Question: I am trying to layout 12 divs within another div. It seems that the margin-left is not working for them. They appear in a vertical column rather beside eachother.
'''
div id="wrapper">
<div id="mydiv">
<div></div>
<div></div>
<div></div>
<div></div>
<div></div>
<div></div>
<div></div>
<div></div>
<div></div>
<div></div>
<div></div>
<div></div>
</div>
</div>
'''
CSS
'''
wrapper{
width:952px;
height:602px;
margin: 0px auto;
position:relative;
}
#mydiv{
position:absolute;
left:150px;
width:600px;
height:375px;
border: 1px solid black;
padding:10px;
color:#FF0080;
background-color:#FF0000;
}
#mydiv div{
width:180px;
height:100px;
background-color:#000000;
margin-left:20px;
margin-top:10px;
}
'''
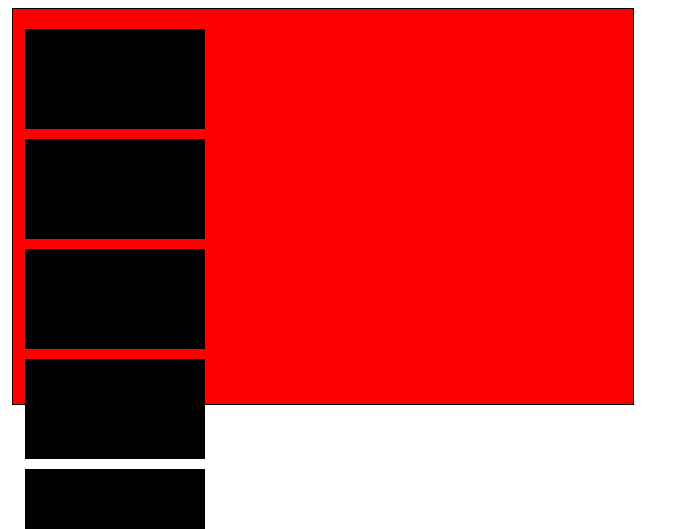
Answer: You need to float the divs if you want them to appear side-by-side:
> : specified class instead of style for inline styling.
'''
<div style="float:left;margin-left:10px;">
Hello
</div>
<div style="float:left;margin-left:10px;">
World!
</div>
'''
Here's a <URL> to demonstrate.